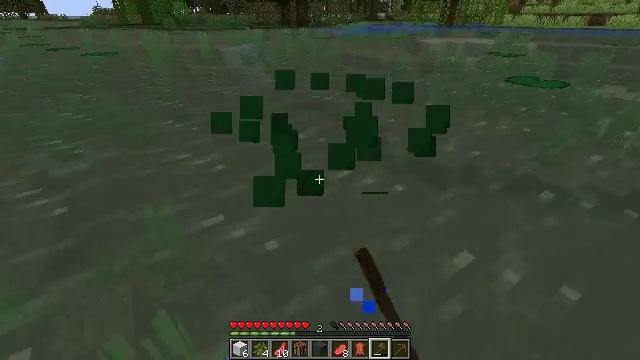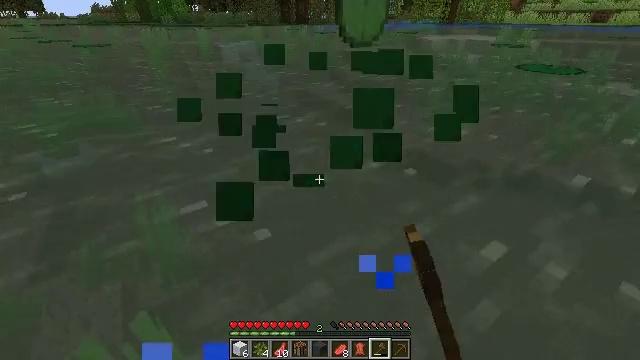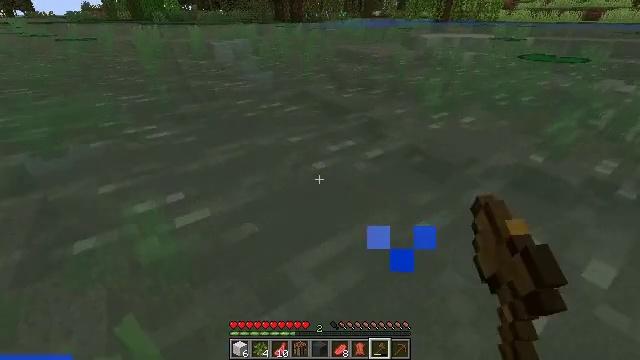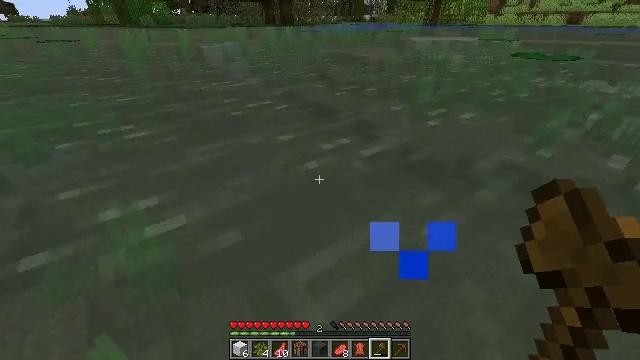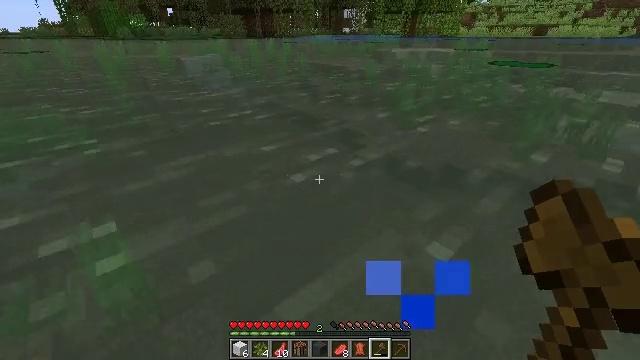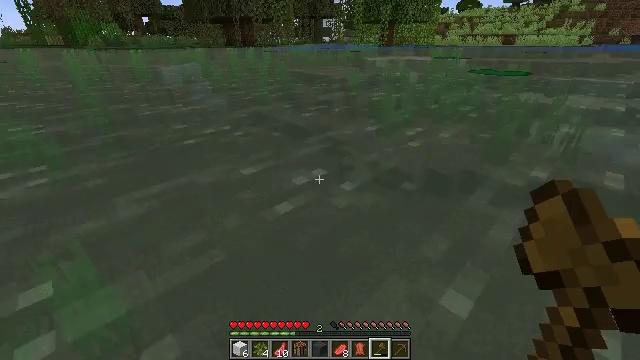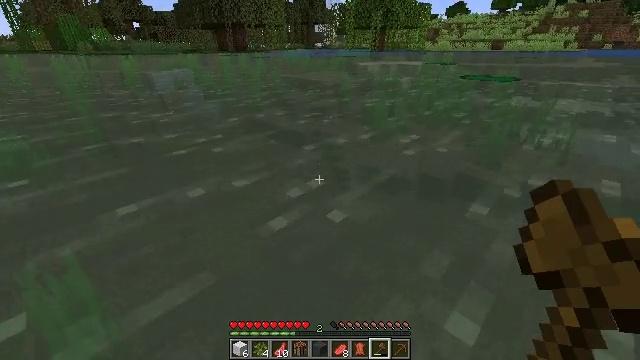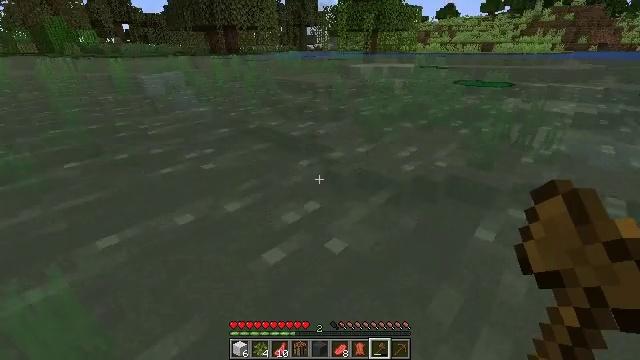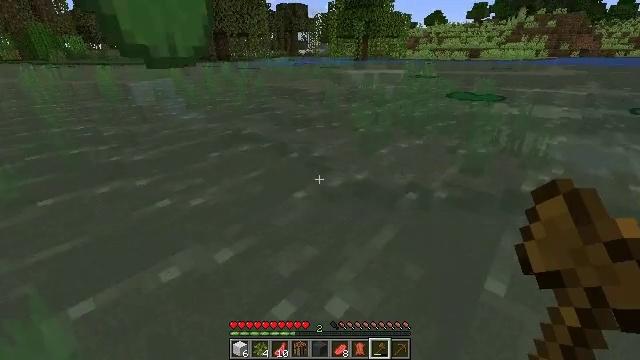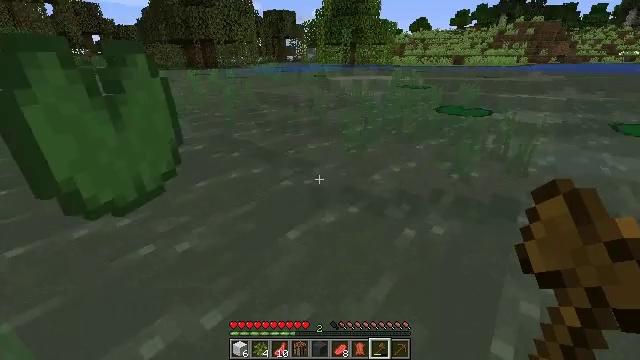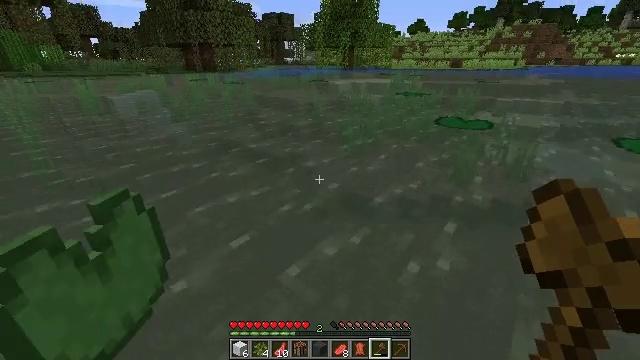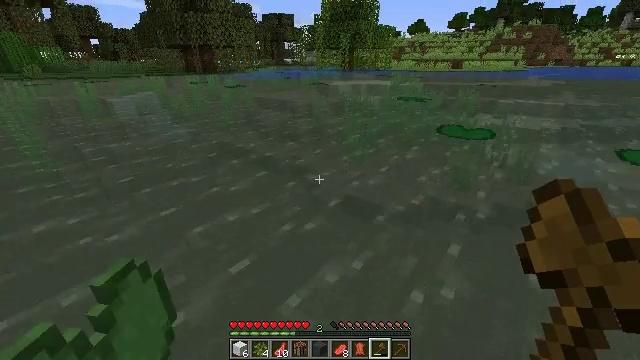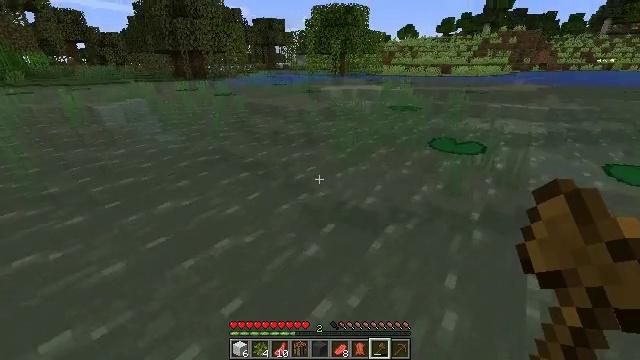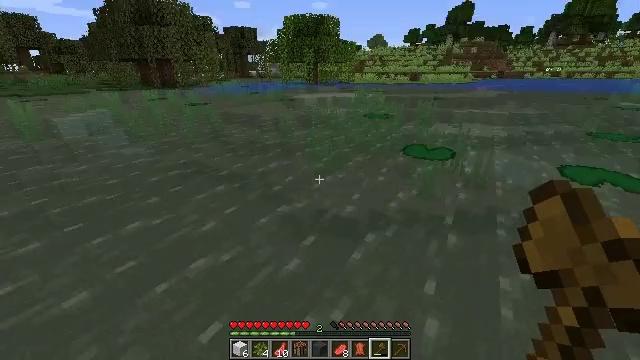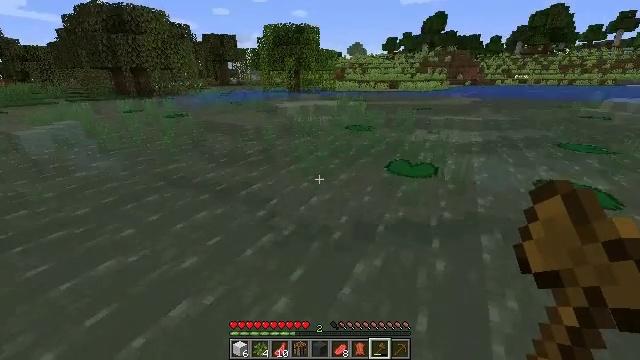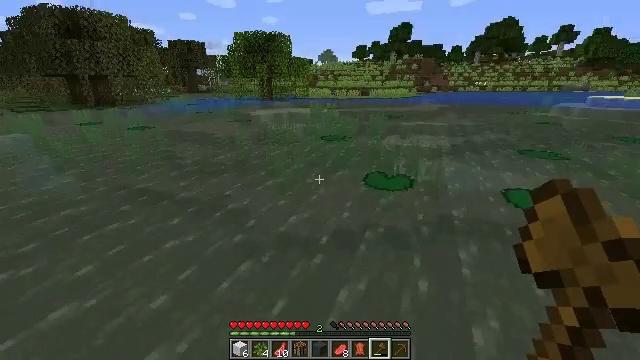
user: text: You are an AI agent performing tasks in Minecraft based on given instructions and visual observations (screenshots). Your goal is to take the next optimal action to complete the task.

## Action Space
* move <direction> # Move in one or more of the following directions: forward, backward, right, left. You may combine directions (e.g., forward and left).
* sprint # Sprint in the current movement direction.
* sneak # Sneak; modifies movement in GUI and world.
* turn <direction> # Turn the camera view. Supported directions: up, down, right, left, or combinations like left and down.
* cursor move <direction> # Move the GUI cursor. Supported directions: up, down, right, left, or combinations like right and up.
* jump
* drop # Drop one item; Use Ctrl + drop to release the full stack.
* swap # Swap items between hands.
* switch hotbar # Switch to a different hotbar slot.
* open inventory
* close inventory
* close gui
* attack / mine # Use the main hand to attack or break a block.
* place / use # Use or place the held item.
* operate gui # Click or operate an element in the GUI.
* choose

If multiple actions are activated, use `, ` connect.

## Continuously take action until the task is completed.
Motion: motion action
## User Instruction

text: Break the lily pad.
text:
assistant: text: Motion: move forward, attack / mine
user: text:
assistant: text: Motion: move forward, turn right, attack / mine, jump
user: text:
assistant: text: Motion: move forward, turn right, jump
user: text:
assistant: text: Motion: move forward, turn right and up, jump
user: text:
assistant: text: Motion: move forward, turn right and up, jump
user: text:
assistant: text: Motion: move forward, turn right, jump
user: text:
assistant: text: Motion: move forward, turn right, jump
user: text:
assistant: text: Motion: move forward, turn right, jump
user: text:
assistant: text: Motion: move forward, turn right, jump
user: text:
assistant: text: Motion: move forward, jump
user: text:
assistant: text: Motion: move forward, jump
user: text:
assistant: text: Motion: move forward, turn right, jump
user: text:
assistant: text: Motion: move forward, turn right and up, jump
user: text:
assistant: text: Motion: move forward, turn right and up
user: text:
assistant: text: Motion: move forward, turn right and up
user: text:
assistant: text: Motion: move forward, turn right and up
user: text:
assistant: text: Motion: move forward, turn right and up
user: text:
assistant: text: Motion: move forward, turn right and up, jump
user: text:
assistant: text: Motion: move forward, jump
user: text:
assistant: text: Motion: move forward, jump
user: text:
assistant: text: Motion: move forward, turn left, attack / mine, jump
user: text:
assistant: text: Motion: move forward, attack / mine, jump
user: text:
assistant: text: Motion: move forward, turn left and down, attack / mine, jump
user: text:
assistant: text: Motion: move forward, turn left and down, attack / mine, jump
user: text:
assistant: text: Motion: move forward, turn left and down, attack / mine, jump
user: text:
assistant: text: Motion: move forward, attack / mine
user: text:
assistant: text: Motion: move forward, attack / mine
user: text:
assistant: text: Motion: move forward, attack / mine
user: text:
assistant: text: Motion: move forward, attack / mine
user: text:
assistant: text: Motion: move forward, attack / mine